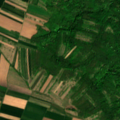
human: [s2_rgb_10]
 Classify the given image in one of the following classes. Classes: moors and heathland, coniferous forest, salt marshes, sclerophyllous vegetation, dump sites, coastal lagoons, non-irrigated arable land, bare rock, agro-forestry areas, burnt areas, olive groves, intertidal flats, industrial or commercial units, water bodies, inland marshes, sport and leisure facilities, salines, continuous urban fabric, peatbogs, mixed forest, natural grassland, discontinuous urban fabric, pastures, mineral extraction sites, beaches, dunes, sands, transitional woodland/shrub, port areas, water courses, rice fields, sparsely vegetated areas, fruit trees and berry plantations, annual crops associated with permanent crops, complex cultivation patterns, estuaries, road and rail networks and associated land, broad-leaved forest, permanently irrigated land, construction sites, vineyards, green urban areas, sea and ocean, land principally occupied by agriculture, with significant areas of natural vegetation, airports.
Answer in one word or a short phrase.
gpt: non-irrigated arable land, broad-leaved forest, transitional woodland/shrub